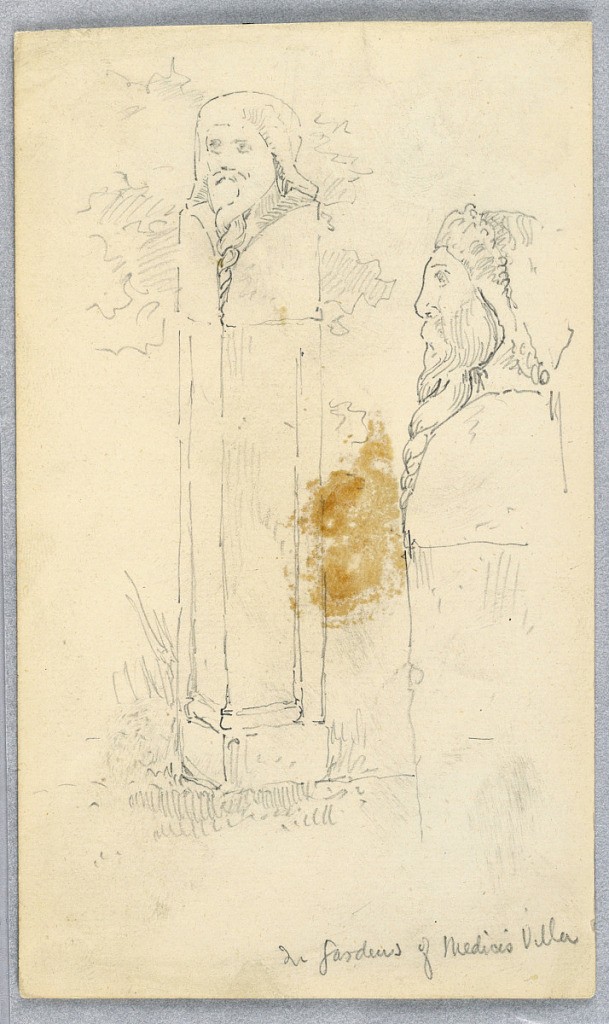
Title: Sketches of Stone Busts
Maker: Arnold William Brunner, American, 1857–1925
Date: ca. 1881
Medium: Graphite on paper
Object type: Drawing
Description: Two heads, with twisted beards; columnar bases. Sketch of same bust but drawn from different angles, center faces forward at an angle, bust at right, profile view of bust facing left.